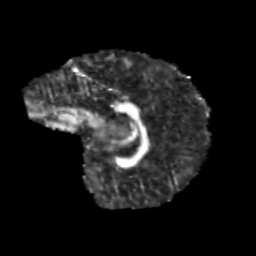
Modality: FA
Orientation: sagittal
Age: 10
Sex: male
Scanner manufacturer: siemens
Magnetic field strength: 3 T
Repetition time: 3.8 s
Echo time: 0.07 s